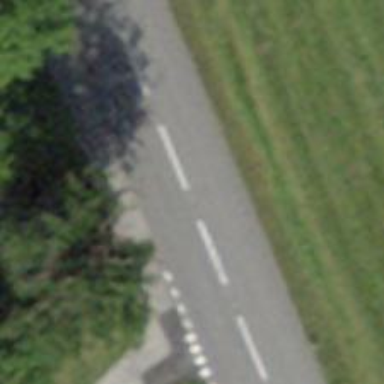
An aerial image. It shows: Secondary road.